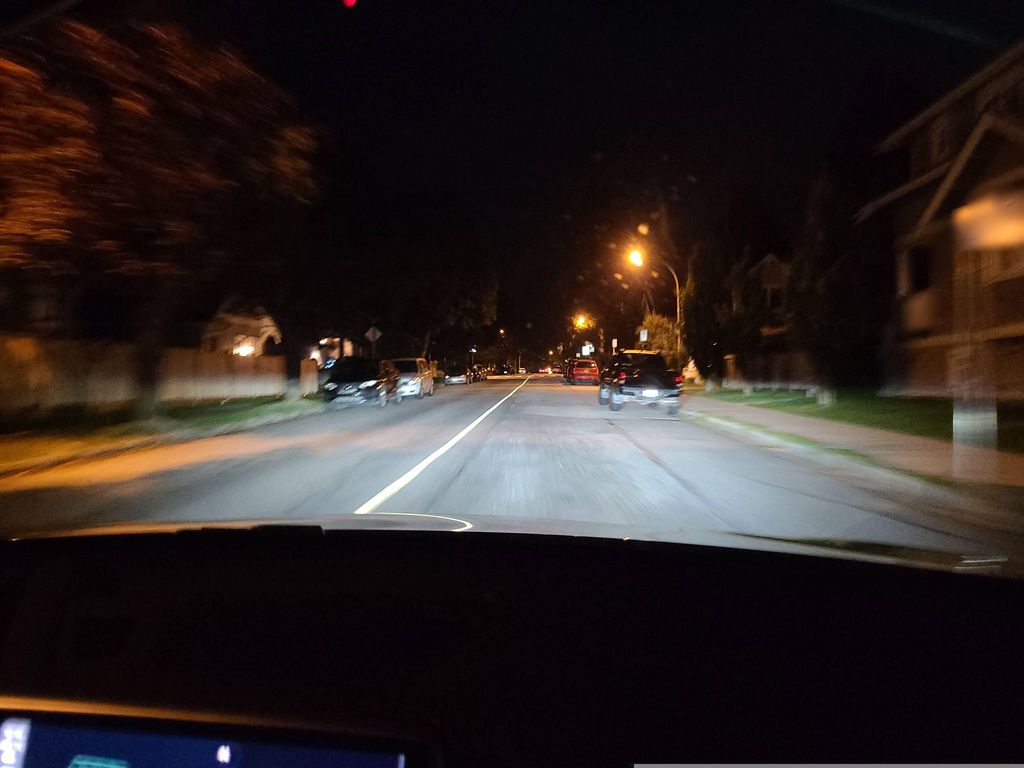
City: vancouver